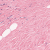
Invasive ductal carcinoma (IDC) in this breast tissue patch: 0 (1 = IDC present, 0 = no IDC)